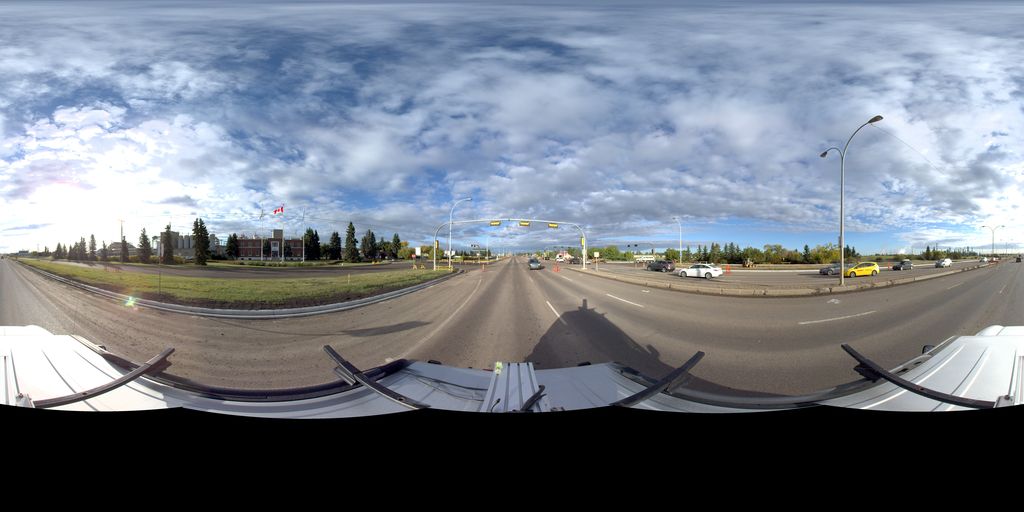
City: edmonton